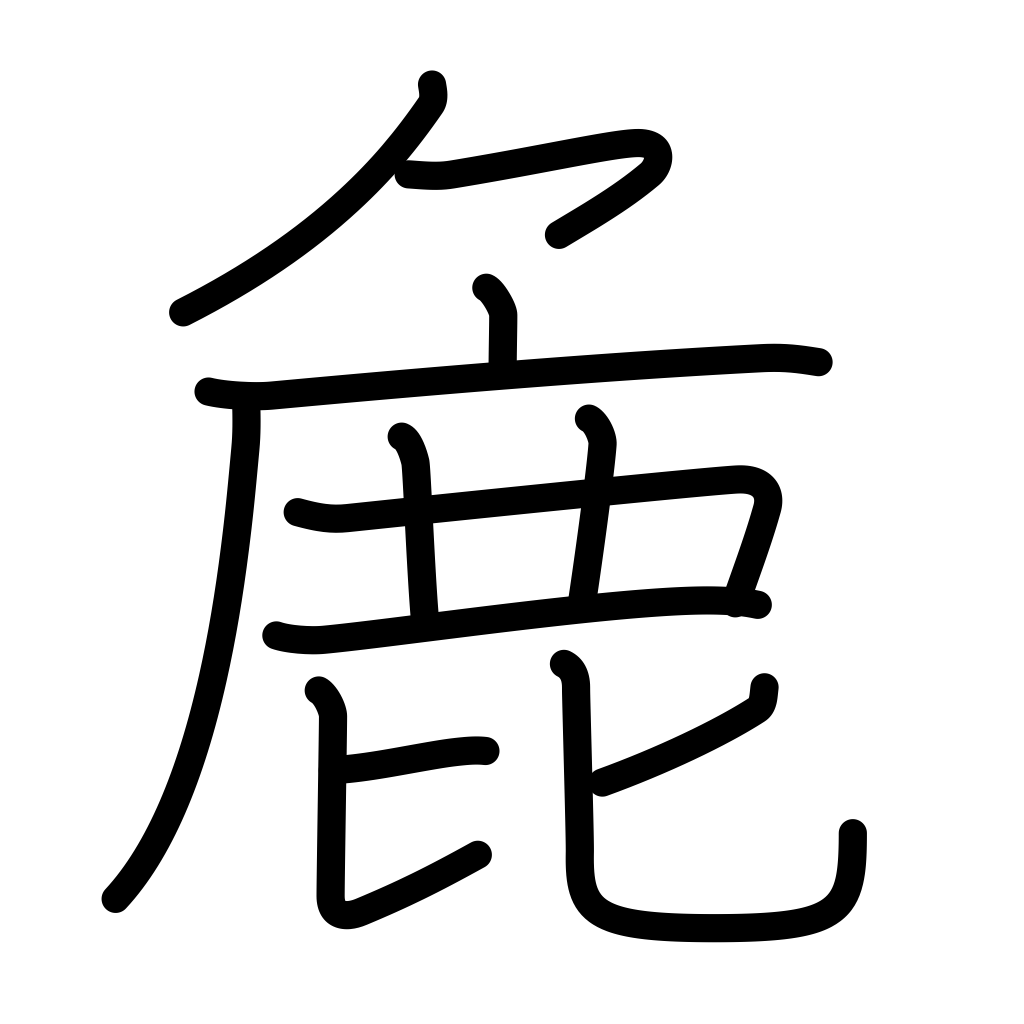
Meaning: rough, crude, coarse